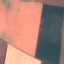
Land use / land cover class: AnnualCrop